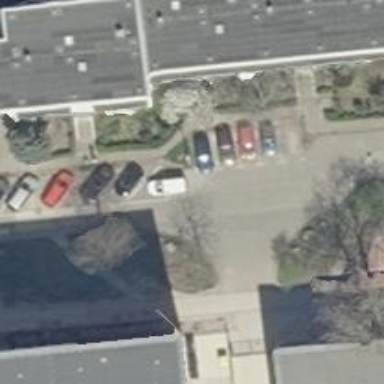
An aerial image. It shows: Sidewalk.